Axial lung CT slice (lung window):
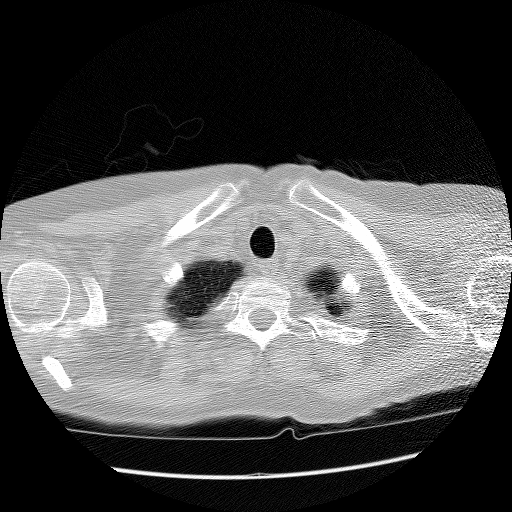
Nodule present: no